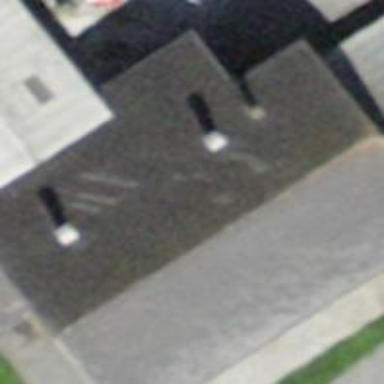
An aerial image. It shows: Building with tiled roof.